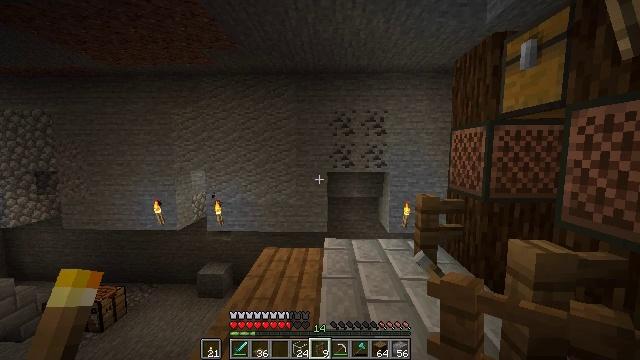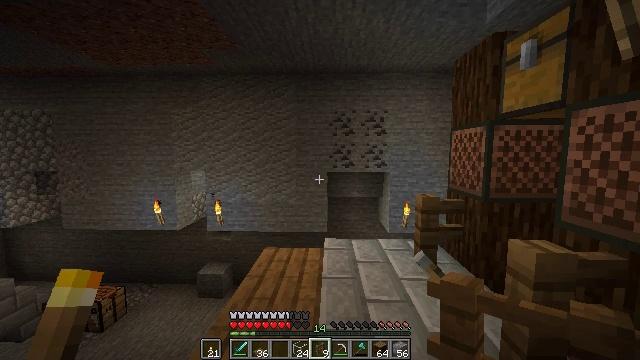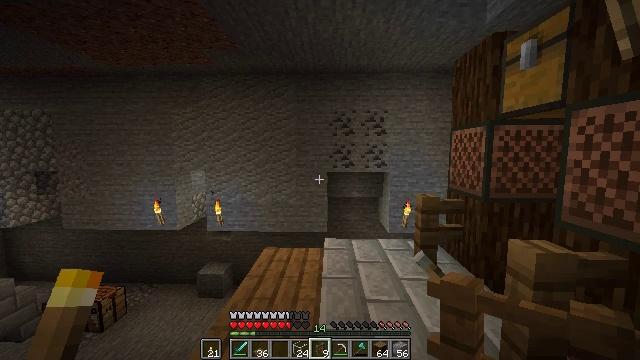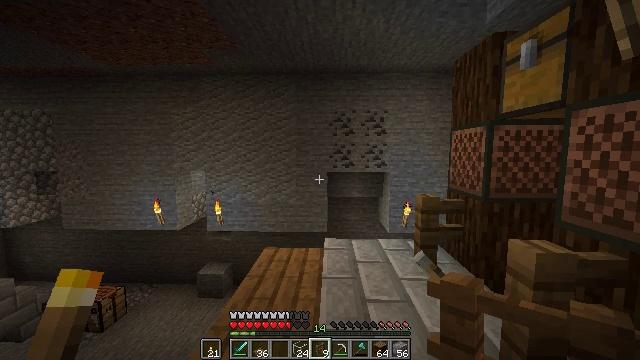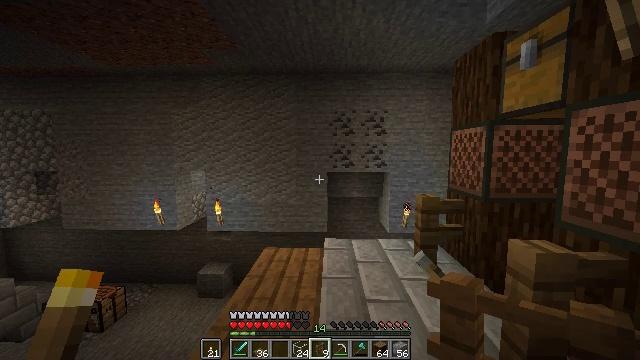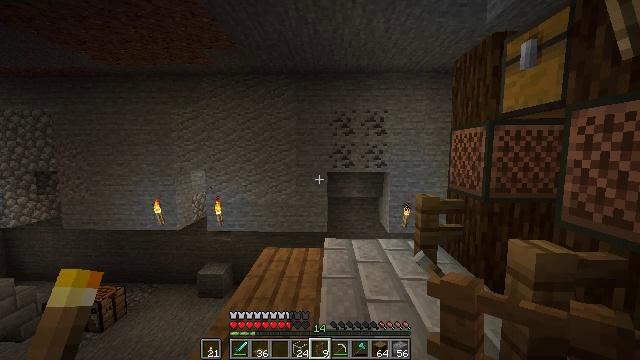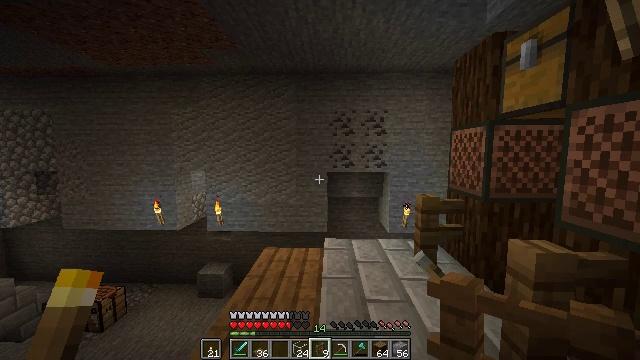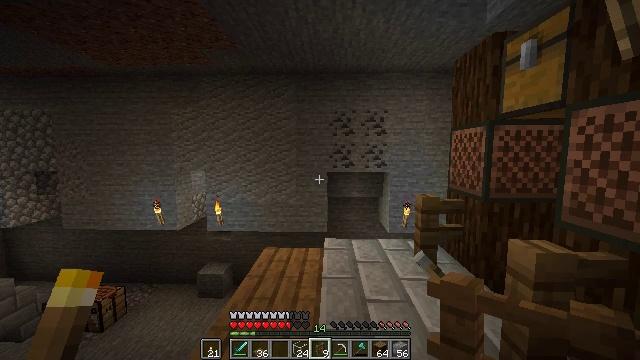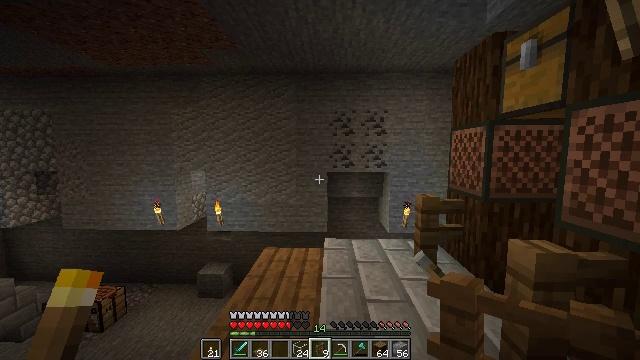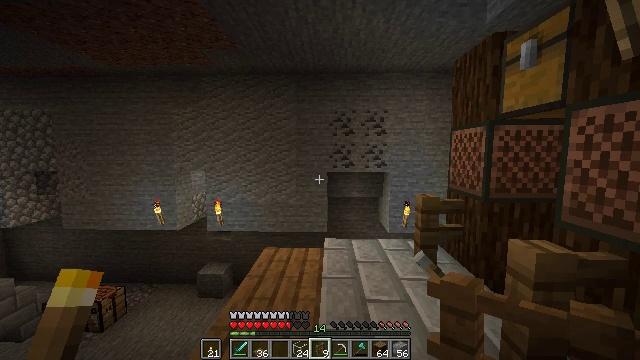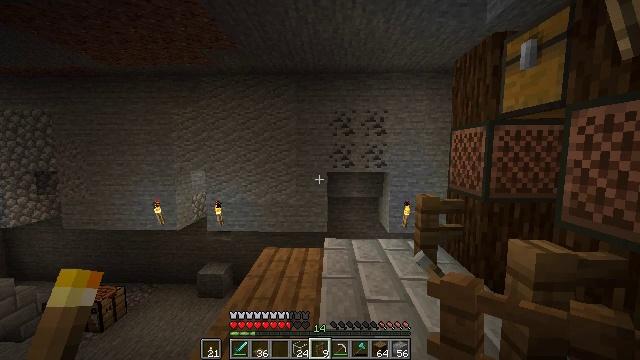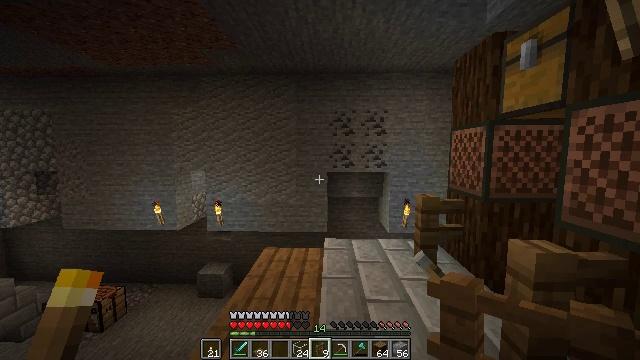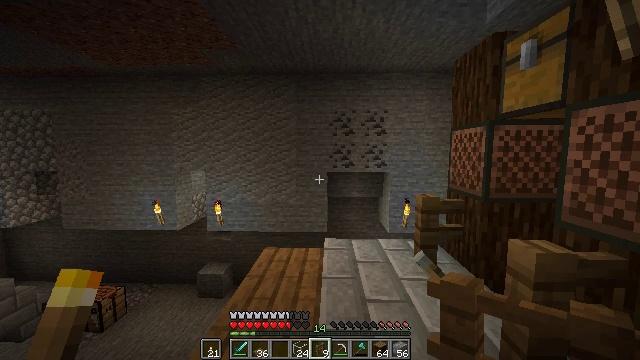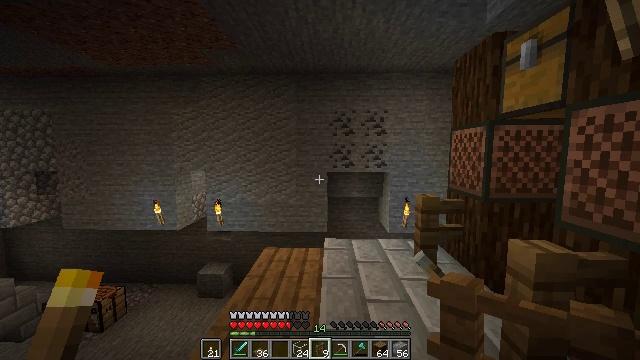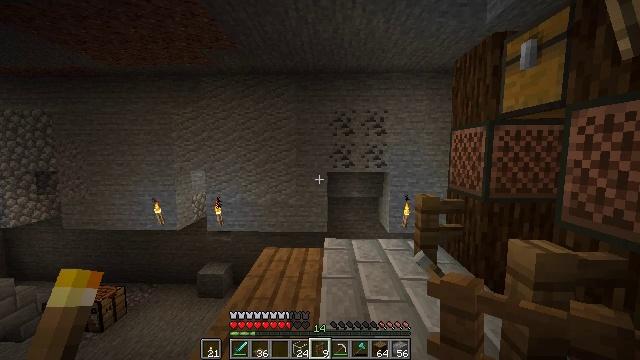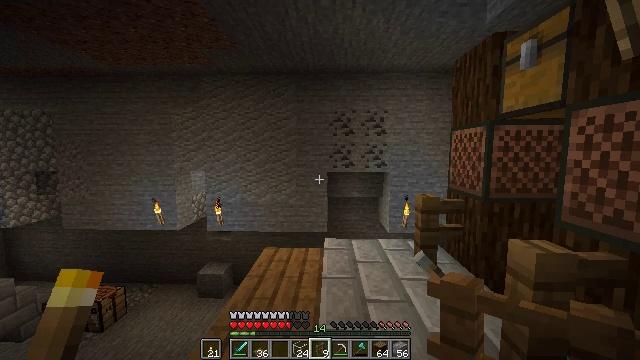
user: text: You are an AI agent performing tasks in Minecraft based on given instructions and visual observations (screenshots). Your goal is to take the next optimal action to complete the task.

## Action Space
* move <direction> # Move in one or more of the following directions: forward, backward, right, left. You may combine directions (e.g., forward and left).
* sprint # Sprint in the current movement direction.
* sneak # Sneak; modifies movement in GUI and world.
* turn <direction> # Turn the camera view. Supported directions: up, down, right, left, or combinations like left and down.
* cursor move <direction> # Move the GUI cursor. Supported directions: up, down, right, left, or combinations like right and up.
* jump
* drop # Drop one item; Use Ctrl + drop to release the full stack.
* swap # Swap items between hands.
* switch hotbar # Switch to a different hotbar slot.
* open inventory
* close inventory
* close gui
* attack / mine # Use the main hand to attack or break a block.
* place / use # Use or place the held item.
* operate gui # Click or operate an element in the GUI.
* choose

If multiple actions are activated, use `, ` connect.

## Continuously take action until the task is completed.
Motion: motion action
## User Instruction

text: Craft spruce stairs from spruce planks.
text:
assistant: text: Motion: no_op
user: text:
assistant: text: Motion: no_op
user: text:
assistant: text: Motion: no_op
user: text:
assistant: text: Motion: no_op
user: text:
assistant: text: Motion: no_op
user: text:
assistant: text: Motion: no_op
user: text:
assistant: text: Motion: no_op
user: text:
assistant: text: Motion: no_op
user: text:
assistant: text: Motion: no_op
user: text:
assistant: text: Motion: no_op
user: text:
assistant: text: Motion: no_op
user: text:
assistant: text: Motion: no_op
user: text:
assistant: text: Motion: no_op
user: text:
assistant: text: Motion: no_op
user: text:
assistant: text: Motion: no_op
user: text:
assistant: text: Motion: no_op
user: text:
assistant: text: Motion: no_op
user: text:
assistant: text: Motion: no_op
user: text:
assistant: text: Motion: no_op
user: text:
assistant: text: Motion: no_op
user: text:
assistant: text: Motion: no_op
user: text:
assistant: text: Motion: no_op
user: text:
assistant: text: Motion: no_op
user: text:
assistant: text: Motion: no_op
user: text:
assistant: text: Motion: no_op
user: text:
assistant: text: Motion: no_op
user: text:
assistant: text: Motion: no_op
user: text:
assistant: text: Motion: no_op
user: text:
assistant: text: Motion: no_op
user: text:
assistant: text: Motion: no_op